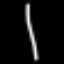
Label: line